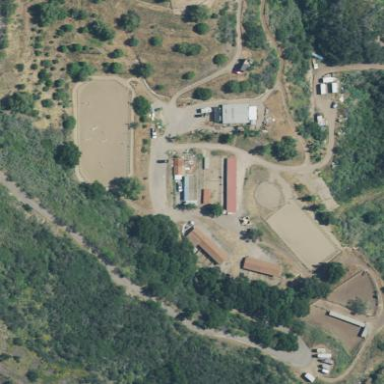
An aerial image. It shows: Leisure land designated for horse riding.